Aerial crown-view tile of a tropical tree (Barro Colorado Island, Panama), acquired 20250217:
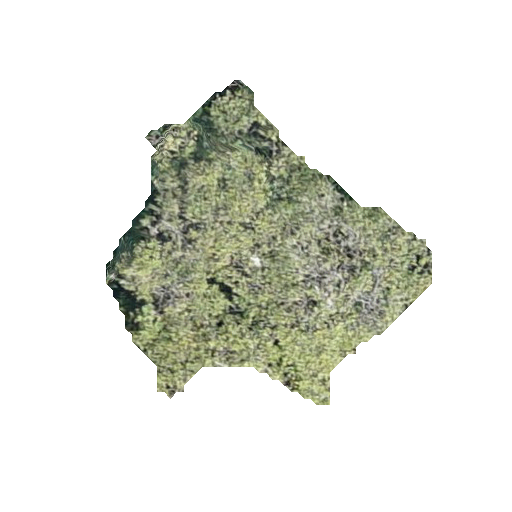
Species: Tabebuia rosea
GBIF accepted scientific name: Tabebuia rosea
Crown area: 90.455 m²